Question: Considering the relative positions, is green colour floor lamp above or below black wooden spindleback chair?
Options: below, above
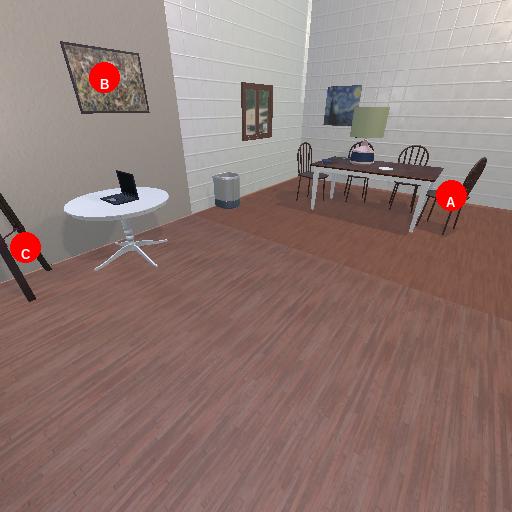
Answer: below